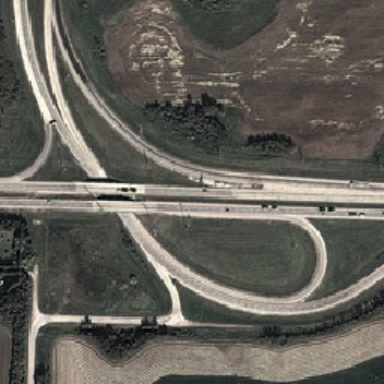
The two-ring viaduct is located on the grass and has strip-shaped paths .